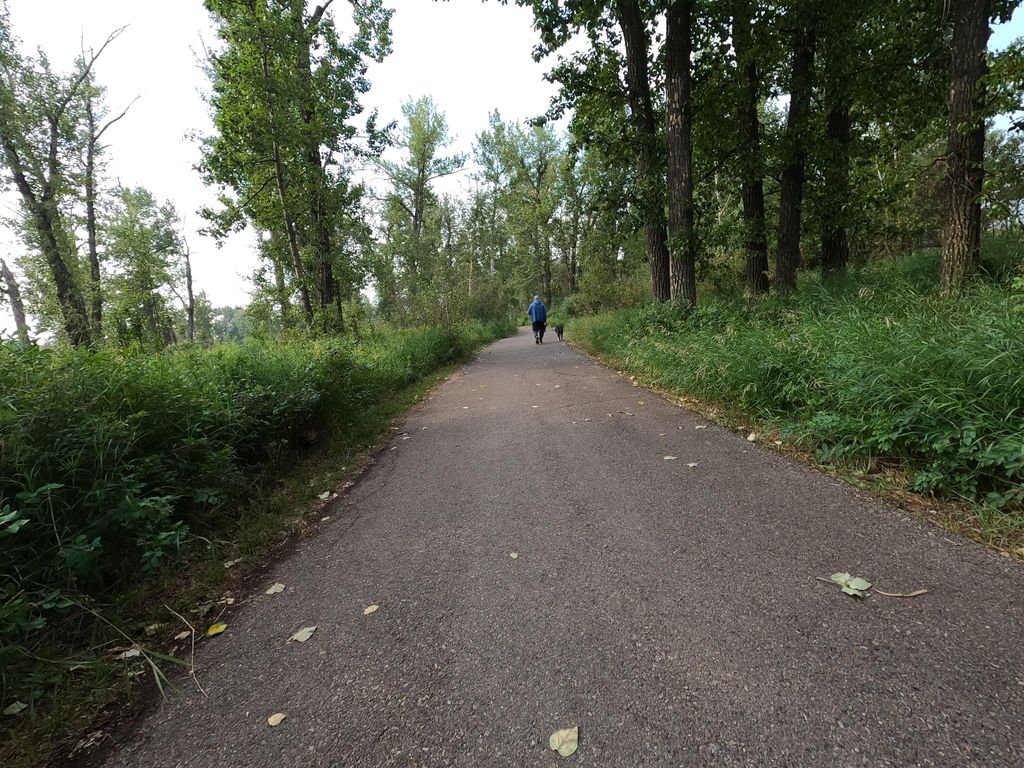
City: calgary